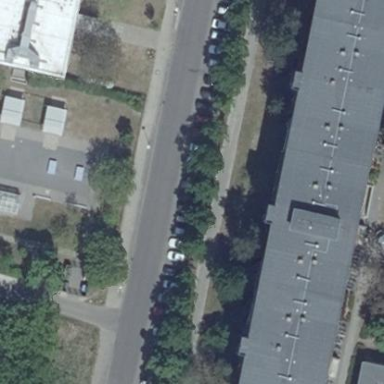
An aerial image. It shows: Dormitory building with flat roof.